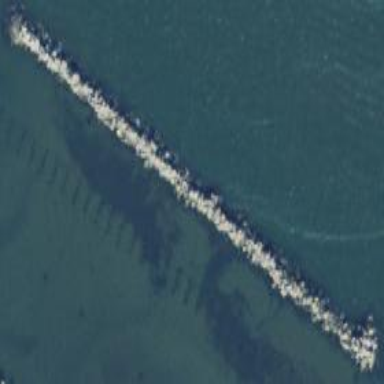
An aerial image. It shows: Breakwater structure.